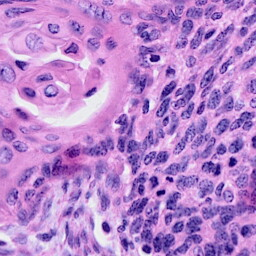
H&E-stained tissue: Cervix